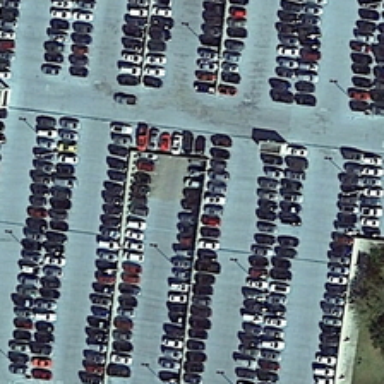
Many cars are parked in a parking lot with several green trees .